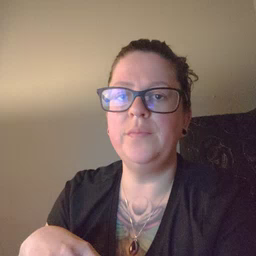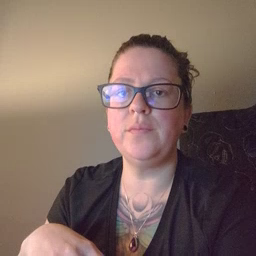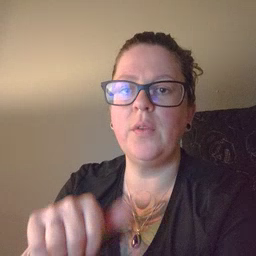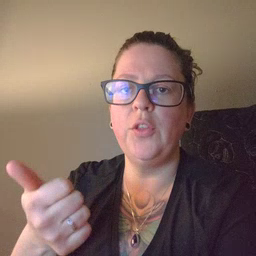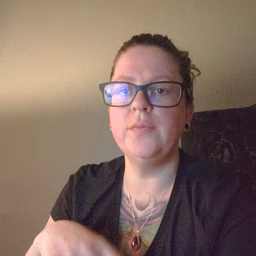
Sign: another